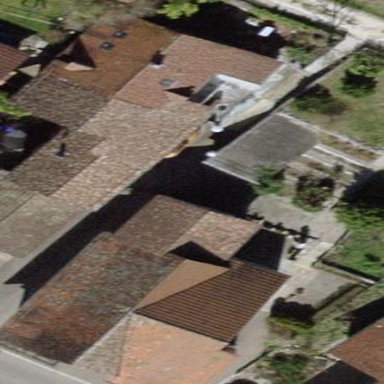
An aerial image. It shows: Terrace building.